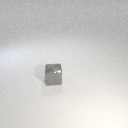
small gray metal cube